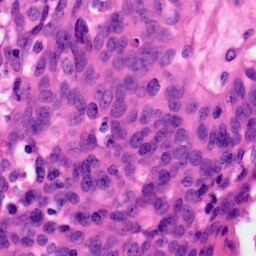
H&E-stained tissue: Ovarian